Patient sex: F
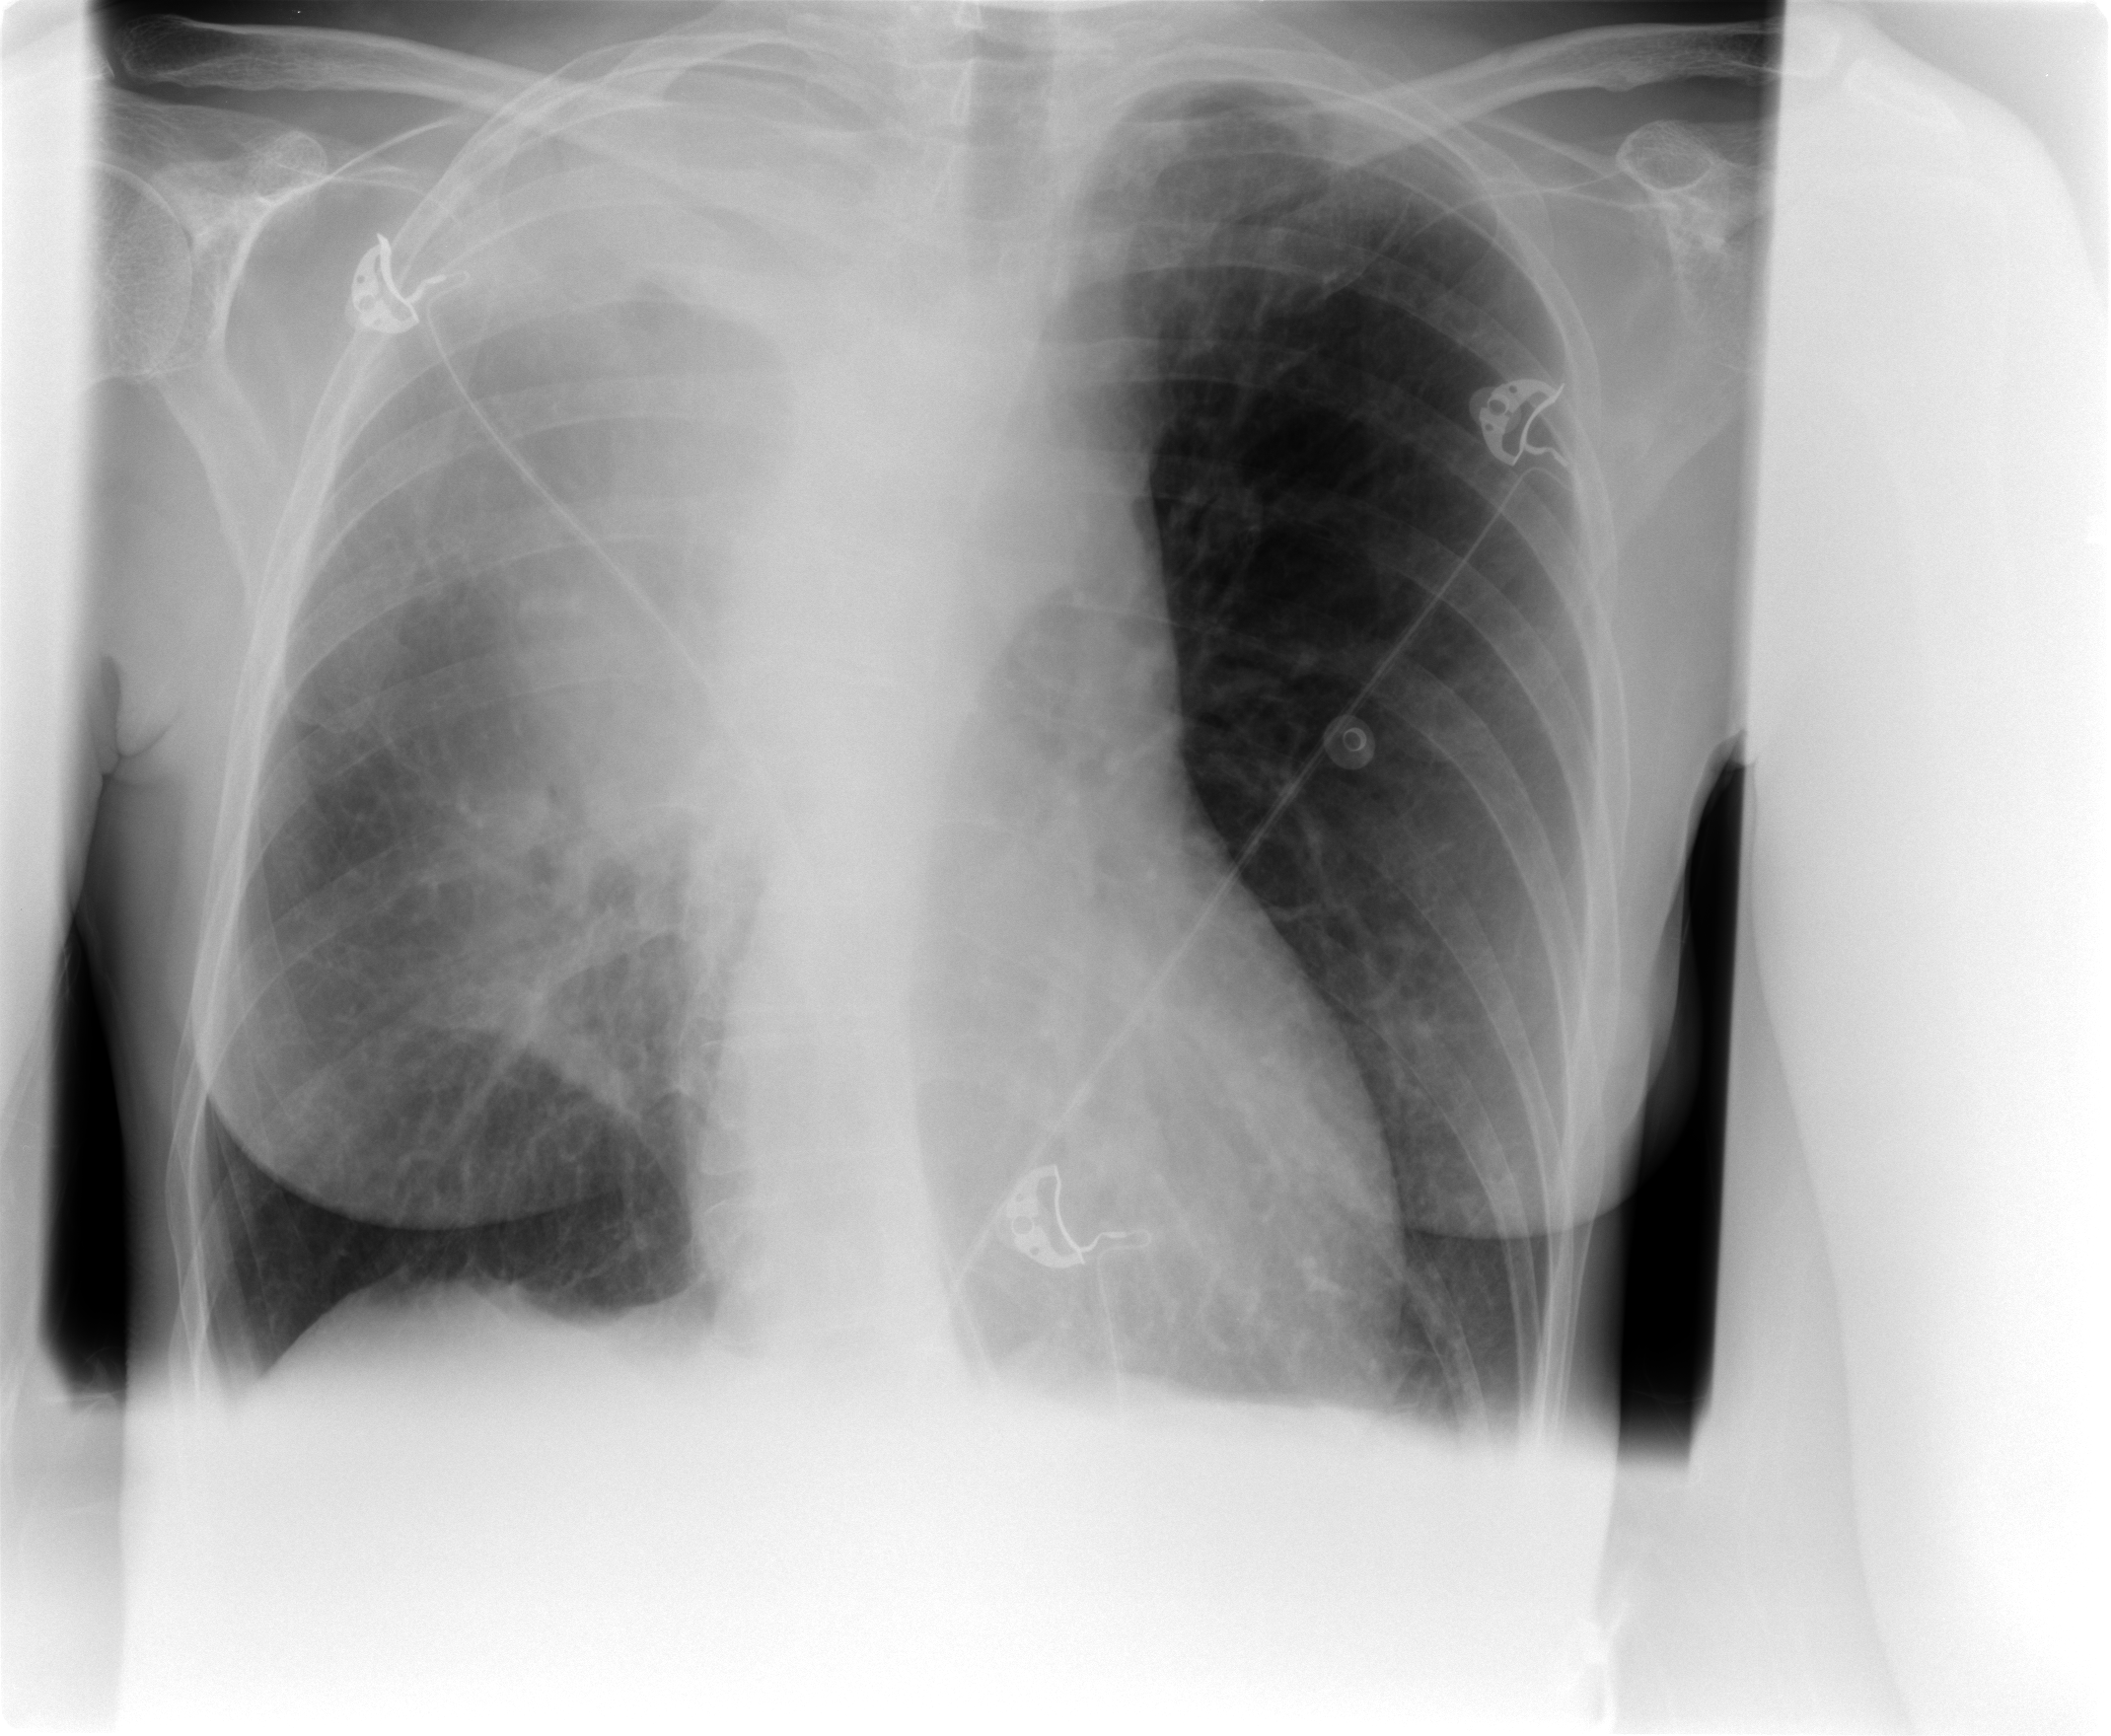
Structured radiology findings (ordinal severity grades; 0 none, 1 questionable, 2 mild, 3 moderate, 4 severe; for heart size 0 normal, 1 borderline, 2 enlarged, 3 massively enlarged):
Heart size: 0
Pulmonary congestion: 0
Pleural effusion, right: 0
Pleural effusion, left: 0
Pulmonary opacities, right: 0
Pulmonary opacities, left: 0
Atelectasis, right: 3
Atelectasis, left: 0